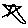
Label: star